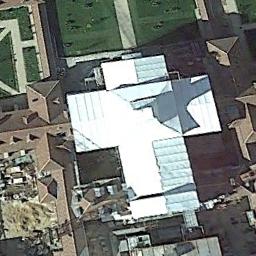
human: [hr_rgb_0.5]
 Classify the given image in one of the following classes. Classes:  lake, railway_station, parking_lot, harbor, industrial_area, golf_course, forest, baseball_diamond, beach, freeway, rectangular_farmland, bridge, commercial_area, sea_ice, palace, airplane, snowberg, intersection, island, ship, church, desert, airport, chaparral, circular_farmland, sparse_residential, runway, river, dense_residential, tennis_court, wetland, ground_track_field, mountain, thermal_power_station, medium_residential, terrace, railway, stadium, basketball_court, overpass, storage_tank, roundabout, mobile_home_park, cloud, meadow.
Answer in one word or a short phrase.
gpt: church